Question: I plot a 2 geom_point graph with the following code:
'''
source("http://www.openintro.org/stat/data/arbuthnot.R")
library(ggplot2)
ggplot() +
geom_point(aes(x = year,y = boys),data=arbuthnot,colour = '#3399ff') +
geom_point(aes(x = year,y = girls),data=arbuthnot,shape = 17,colour = '#ff00ff') +
xlab(label = 'Year') +
ylab(label = 'Rate')
'''
I simply want to know how to add a legend on the right side. With the same shape and color. Triangle pink should have the legend "woman" and blue circle the legend "men". Seems quite simple but after many trial I could not do it. (I'm a beginner with ggplot).

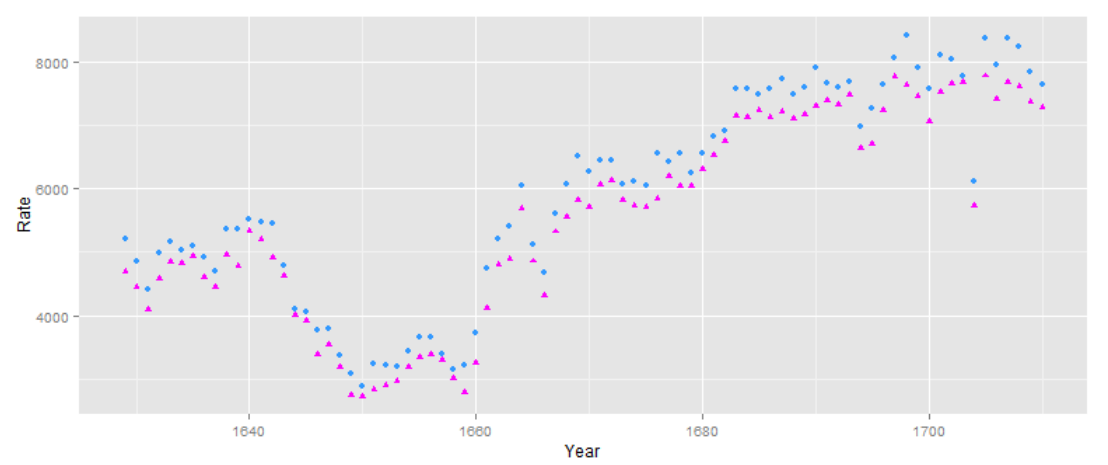
Answer: If you rename your columns of the original data frame and then melt it into long format with'reshape2::melt', it's much easier to handle in ggplot2. By specifying the 'color' and 'shape' aesthetics in the ggplot command, and specifying the scales for the colors and shapes manually, the legend will appear.
'''
source("http://www.openintro.org/stat/data/arbuthnot.R")
library(ggplot2)
library(reshape2)
names(arbuthnot) <- c("Year", "Men", "Women")
arbuthnot.melt <- melt(arbuthnot, id.vars = 'Year', variable.name = 'Sex',
value.name = 'Rate')
ggplot(arbuthnot.melt, aes(x = Year, y = Rate, shape = Sex, color = Sex))+
geom_point() + scale_color_manual(values = c("Women" = '#ff00ff','Men' = '#3399ff')) +
scale_shape_manual(values = c('Women' = 17, 'Men' = 16))
'''